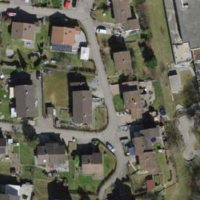
EUNIS habitat code: 54
Species observed at this site:
Araneus diadematus
Leptoglossus occidentalis
Trichodes alvearius
Fagus sylvatica
Arge ochropus
Pyrausta despicata
Marpissa muscosa
Helophilus trivittatus
Apis mellifera
Sylvia atricapilla
Erinaceus europaeus
Poecile palustris
Stictoleptura rubra
Coreus marginatus
Vespa crabro
Ichthyosaura alpestris
Erithacus rubecula
Thanasimus formicarius
Phoenicurus ochruros
Aesculus hippocastanum
Fragaria vesca
Circaea lutetiana
Clepsis consimilana
Sorbus aucuparia
Sturnus vulgaris
Chloris chloris
Graphocephala fennahi
Cylindromyia brassicaria
Satyrium w-album
Chaenorhinum minus
Deraeocoris ruber
Turdus merula
Papilio machaon
Eristalis tenax
Anyphaena accentuata
Vanessa cardui
Sphaerophoria scripta
Pisaura mirabilis
Milvus milvus
Turdus pilaris
Senecio vulgaris
Cichorium intybus
Certhia brachydactyla
Allium ursinum
Rhingia campestris
Bombus pratorum
Pterophorus pentadactyla
Argynnis paphia
Maniola jurtina
Buteo buteo
Closterotomus fulvomaculatus
Oenothera glazioviana
Anthonomus rubi
Autographa gamma
Phylloscopus collybita
Taxus baccata
Carpinus betulus
Ficaria verna
Stictocephala bisonia
Pica pica
Rana temporaria
Aglais urticae
Misumena vatia
Dolycoris baccarum
Episyrphus balteatus
Tanacetum vulgare
Araschnia levana
Macroglossum stellatarum
Streptopelia decaocto
Veronica serpyllifolia
Chloromyia formosa
Orgyia antiqua
Tettigonia viridissima
Arctia caja
Graphosoma italicum
Syritta pipiens
Sonchus asper
Lasioptera rubi
Cornus sanguinea
Eristalis pertinax
Anguis fragilis